Current action and preconditions to check: trajectory_clear

Your task: For each precondition in the list above, predict whether it will hold at this action.

Consider the current scene as observed from the mobile robot's camera, and analyze the predicted future states of all dynamic agents (e.g., people, animals, vehicles, or any moving entities) within the NEXT SECOND.

IMPORTANT: Only answer "very likely" if you are absolutely certain—based on strong, clear evidence—that a dynamic agent will violate the precondition in the predicted future state. Do NOT answer "very likely" for unlikely, ambiguous, or low-probability risks.

Ask yourself for each precondition: Is there a high probability, with clear and convincing evidence, that the predicted future states of any dynamic agent will interfere with the predicted future state of the currently executing action within the NEXT SECOND, causing that precondition to fail?

Assess the risk level based on these predictions. Use "likely" or "very likely" if motions create a clear risk of interference.

Use "neutral" or "improbable" if agents are nearby but their predicted paths are clearly diverging or non-conflicting.

Failure Risk Categories: "very improbable", "improbable", "neutral", "likely", "very likely"

Answer Format: Output ONLY the probability_of_failure value from these categories: "very improbable", "improbable", "neutral", "likely", "very likely"

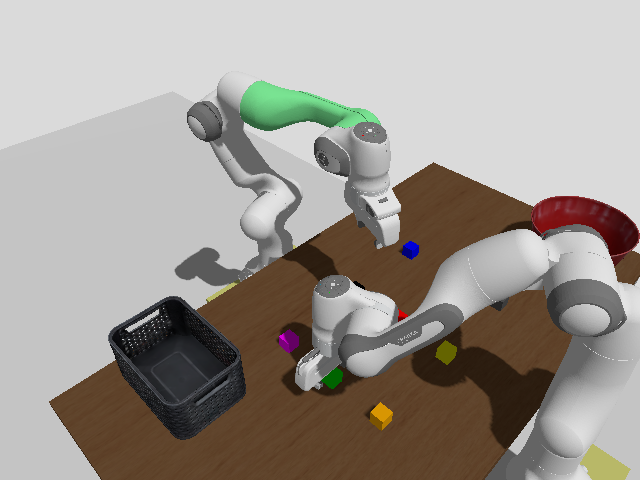

Answer: improbable